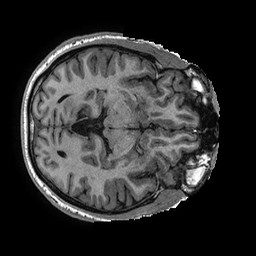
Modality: T1w
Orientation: axial
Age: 47
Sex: male
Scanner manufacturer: ge
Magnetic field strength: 3 T
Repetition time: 0.006952 s
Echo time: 0.00292 s